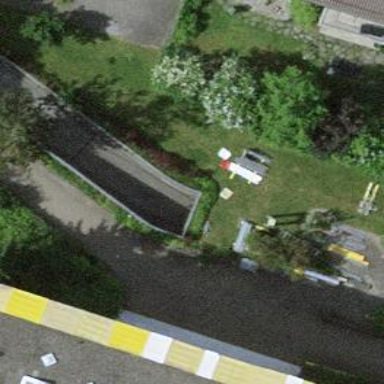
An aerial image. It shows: Parking entrance.